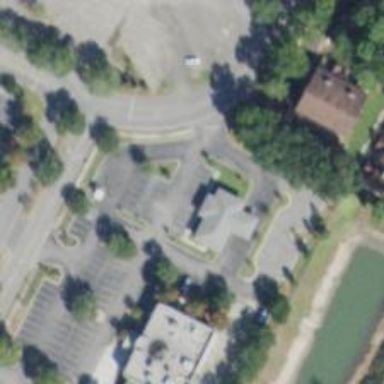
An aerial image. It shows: Parking space.